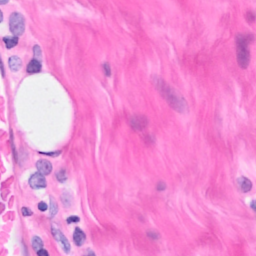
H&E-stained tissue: Breast